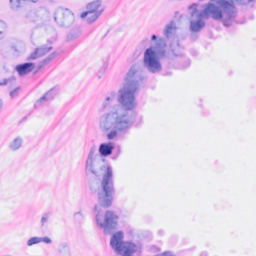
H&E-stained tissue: Breast